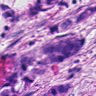
Metastatic tissue present: yes